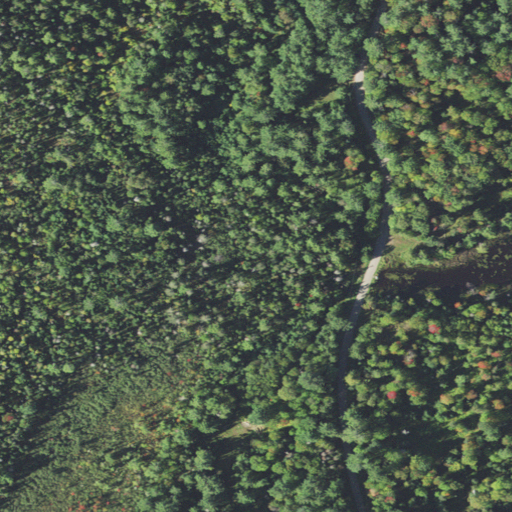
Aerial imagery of valley in New Hampshire named Dark Hollow containing woody wetlands, evergreen forest, mixed forest, open development, deciduous forest, and medium intensity development